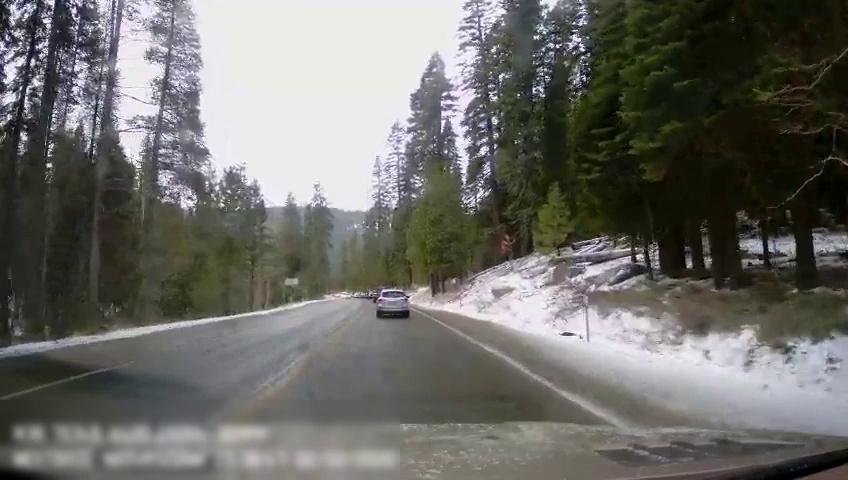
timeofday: Day
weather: Snowy
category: Drivable Space
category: Vehicles | Truck
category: Vehicles | SUV
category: Lanes | Current Lane
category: Lanes | Current Lane
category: Lanes | Opposite Lane